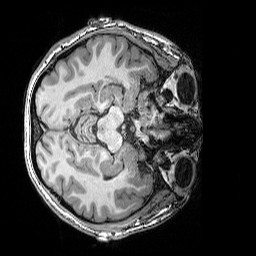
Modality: T1w
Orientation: axial
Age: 20
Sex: female
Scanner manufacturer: siemens
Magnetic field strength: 3 T
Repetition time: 2.25 s
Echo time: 0.00418 s